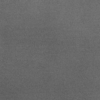
Label: dusty